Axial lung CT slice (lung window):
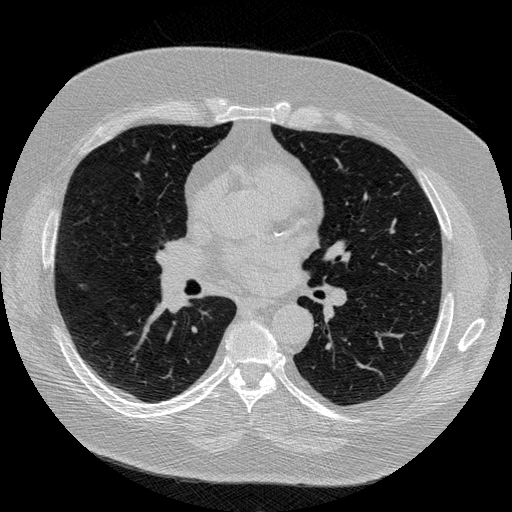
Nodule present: yes
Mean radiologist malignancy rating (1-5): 2